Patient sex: F
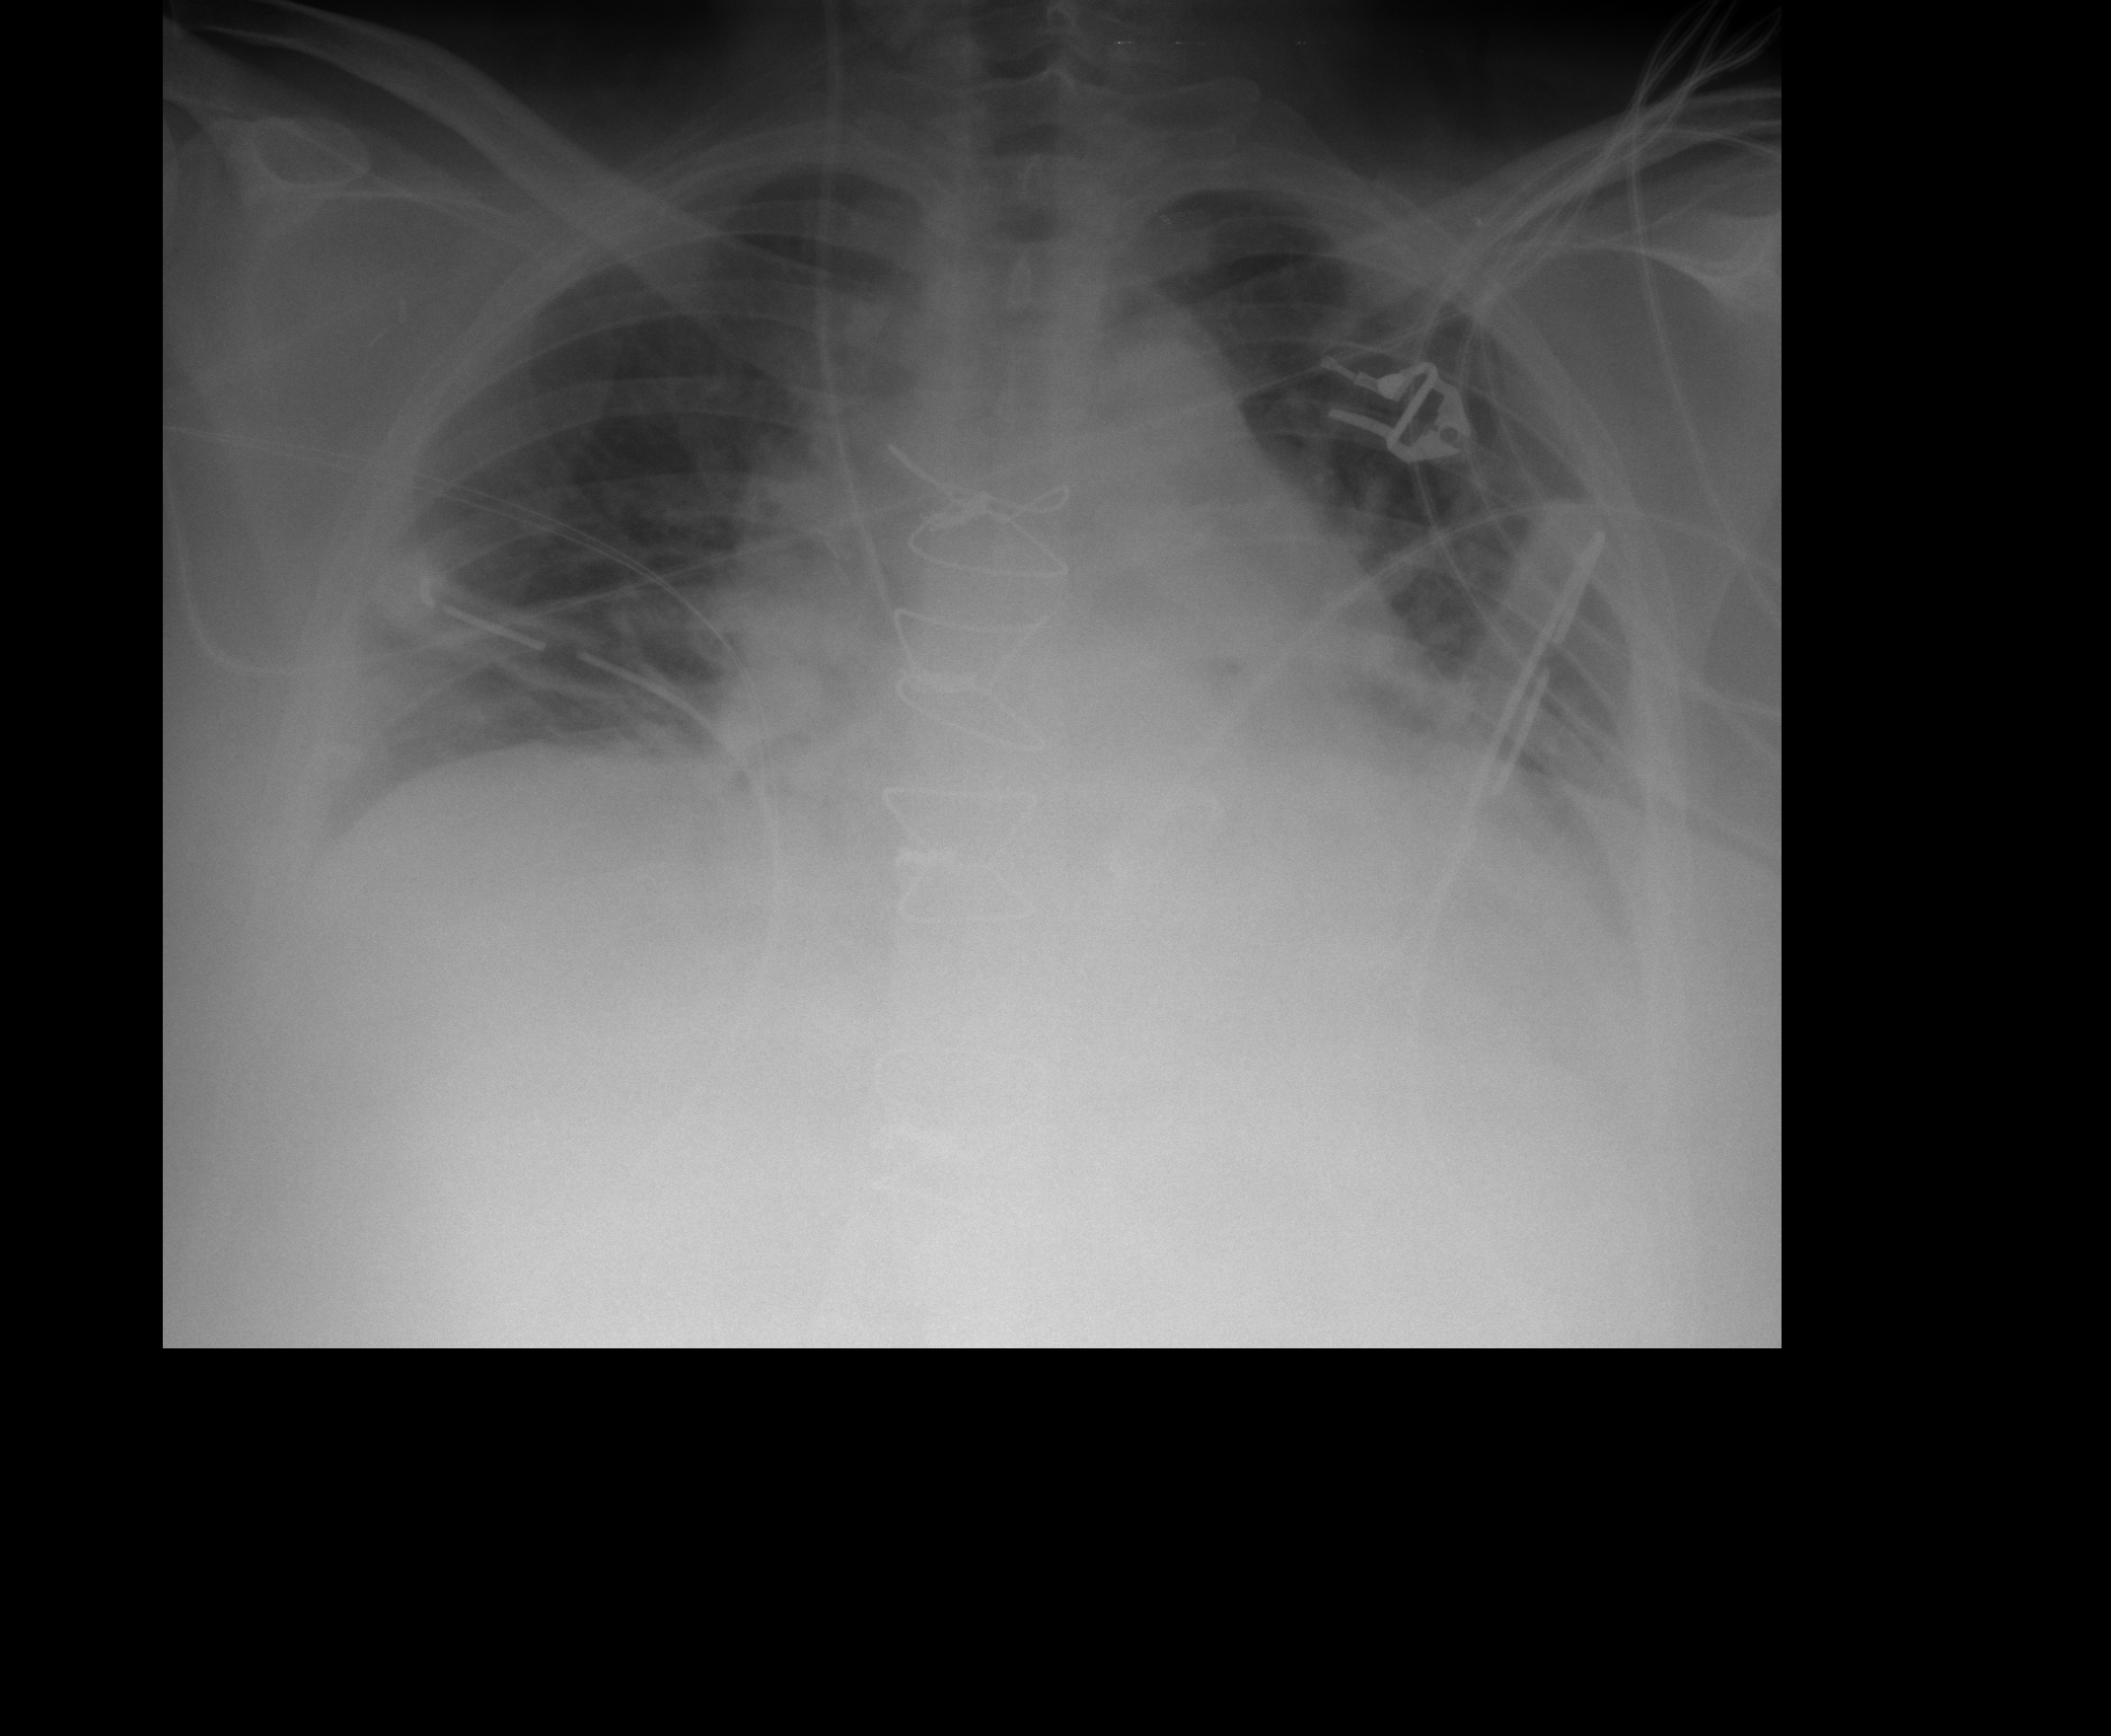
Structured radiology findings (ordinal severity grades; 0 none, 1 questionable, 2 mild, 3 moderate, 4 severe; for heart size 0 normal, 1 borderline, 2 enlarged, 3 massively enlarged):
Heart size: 2
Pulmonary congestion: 1
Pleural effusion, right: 1
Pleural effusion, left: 1
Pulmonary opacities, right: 0
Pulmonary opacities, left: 0
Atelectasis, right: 2
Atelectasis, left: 2